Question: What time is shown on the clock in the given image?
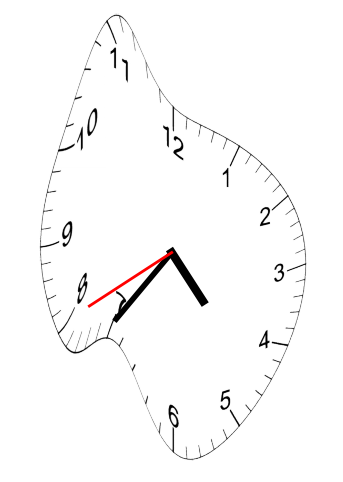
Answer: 04:35:40